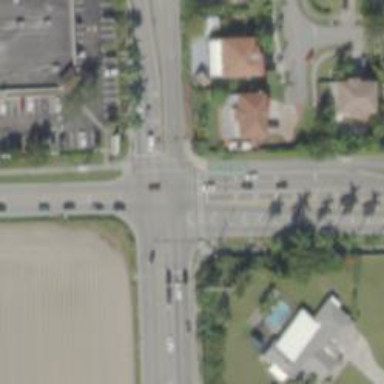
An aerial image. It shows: Uncontrolled road crossing with line markings.